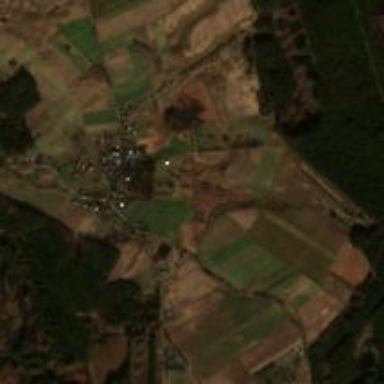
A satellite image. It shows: Village area.